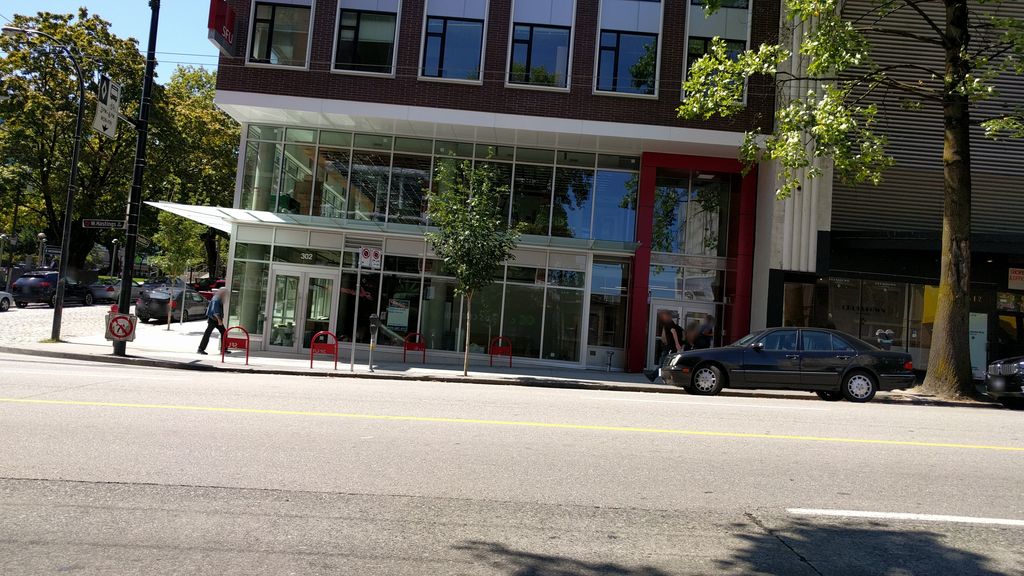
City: vancouver